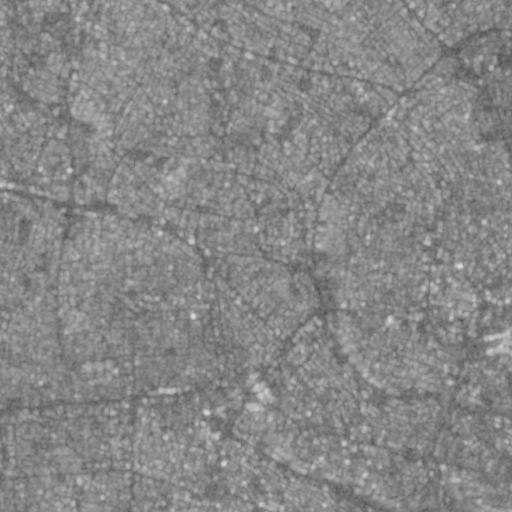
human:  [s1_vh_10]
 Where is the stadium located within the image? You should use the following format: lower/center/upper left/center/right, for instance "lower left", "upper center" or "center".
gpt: The stadium is located in the upper right of the image.
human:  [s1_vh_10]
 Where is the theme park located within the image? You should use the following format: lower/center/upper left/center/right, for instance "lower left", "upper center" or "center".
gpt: The theme park is located in the upper center of the image.
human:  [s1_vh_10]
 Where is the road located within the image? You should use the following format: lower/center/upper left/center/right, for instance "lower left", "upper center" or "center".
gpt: There is no road in the image.

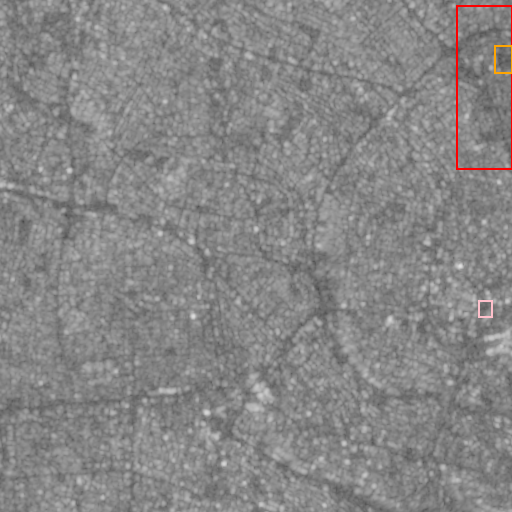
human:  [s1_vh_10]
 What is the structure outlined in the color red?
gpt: The structure outlined in red is a park.
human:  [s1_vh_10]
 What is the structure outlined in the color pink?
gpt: The structure outlined in pink is a parking lot.
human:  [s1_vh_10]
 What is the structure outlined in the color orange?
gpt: The structure outlined in orange is a stadium.
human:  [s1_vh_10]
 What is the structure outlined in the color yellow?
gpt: There is no yellow outline.